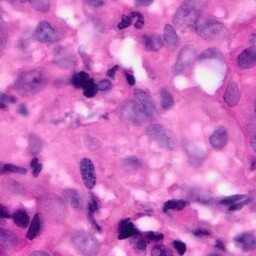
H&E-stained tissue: Pancreatic